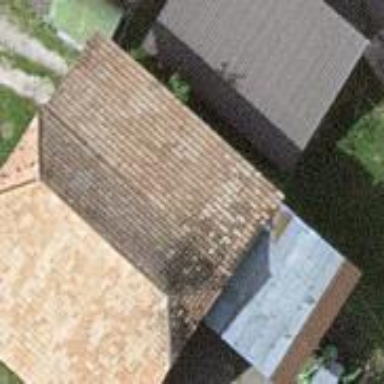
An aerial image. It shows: Rural barn.